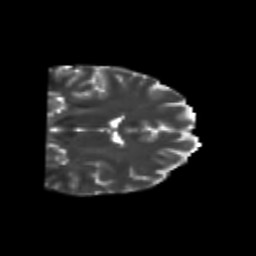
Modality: T2w
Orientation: coronal
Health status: healthy
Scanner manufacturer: philips
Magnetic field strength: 3 T
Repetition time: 6.964 s
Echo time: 0.092 s